Field crop: tomato
Growth stage: 1
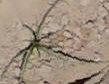
Species: cyperus